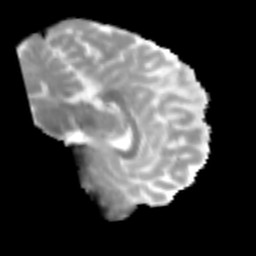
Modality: MD
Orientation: sagittal
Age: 21
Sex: male
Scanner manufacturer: siemens
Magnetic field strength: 3 T
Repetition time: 2.3 s
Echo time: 0.085 s